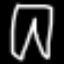
Label: pants